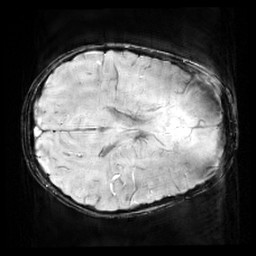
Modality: SWI
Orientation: axial
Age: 9
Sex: male
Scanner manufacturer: siemens
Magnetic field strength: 3 T
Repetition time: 0.027 s
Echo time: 0.02 s